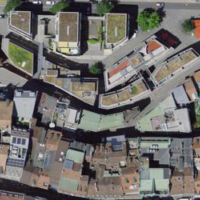
EUNIS habitat code: 54
Species observed at this site:
Chelidonium majus